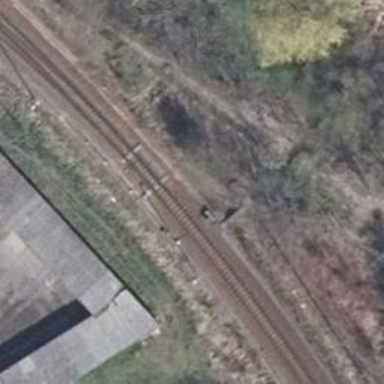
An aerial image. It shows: Railway switch.